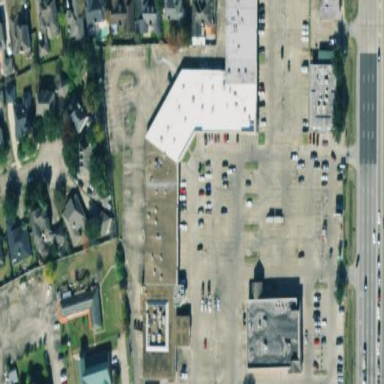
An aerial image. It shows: Retail area.